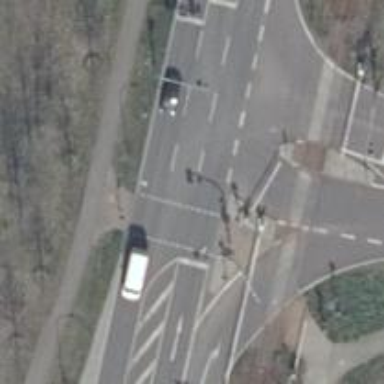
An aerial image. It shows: Road with traffic signals.